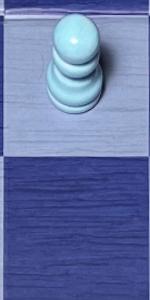
Label: Empty